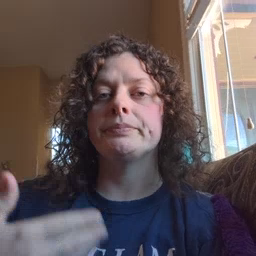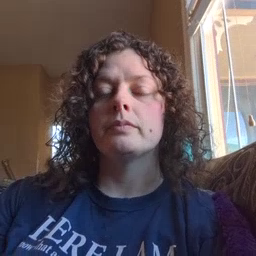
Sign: snow